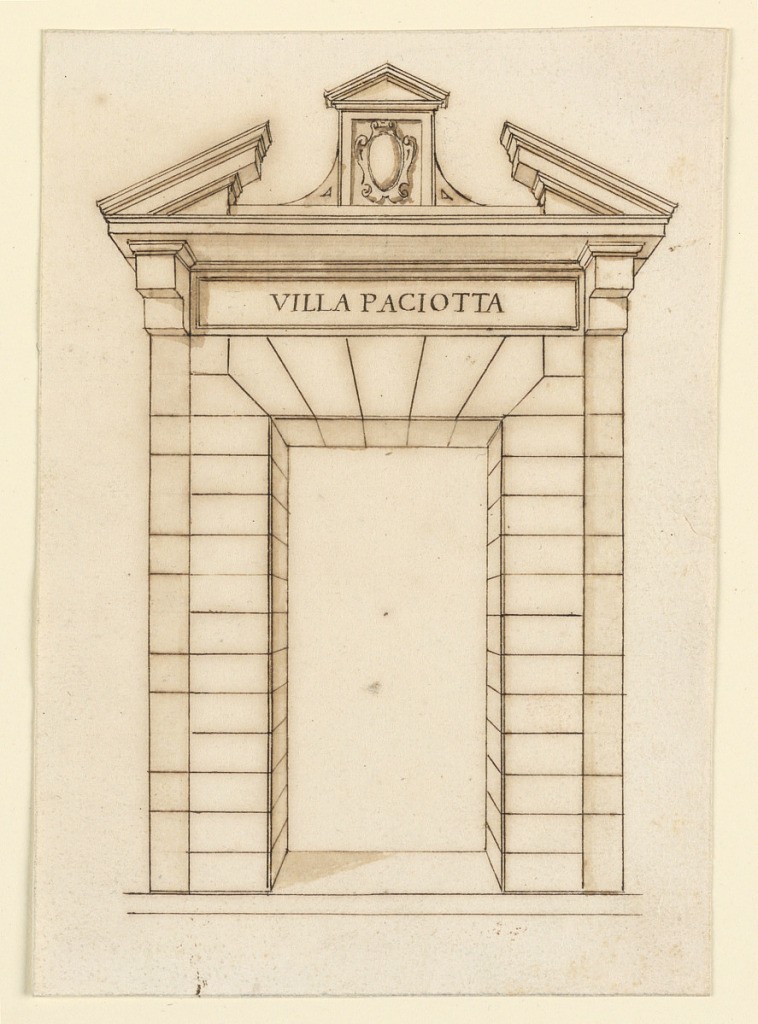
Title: Elevation of a Gateway
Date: ca. 1575
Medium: Pen and brown ink on off-white laid paper, lined
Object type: Drawing
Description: Gate with a broken pediment supported by brackets. No scroll volutes.
Inscribed: Villa Paciotta